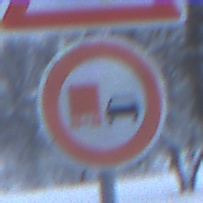
Verkehrszeichen: UeberholverbotKraftfahrzeuge
Zusatzzeichen oben: UnzureichendesLichtraumprofil
Umgebung: Outdoor, Nature
Tageszeit: Midday
Wetter: Overcast
Licht: Natural
Jahreszeit: Winter
Kontrast: LowContrast